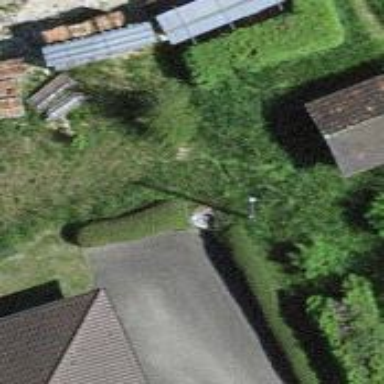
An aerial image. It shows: Hedge barrier.